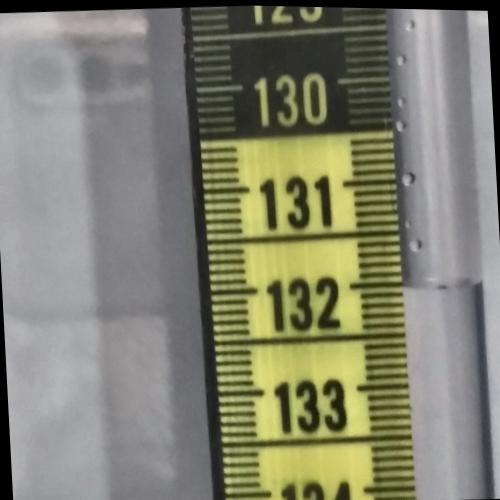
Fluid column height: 132.0 cm